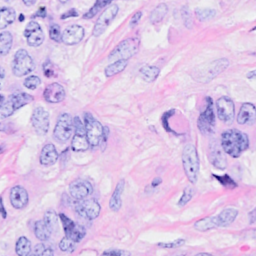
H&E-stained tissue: Breast